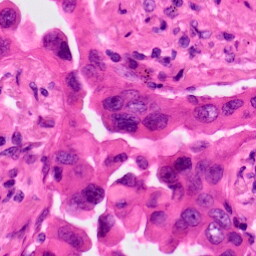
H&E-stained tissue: Lung